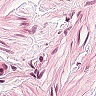
Metastatic tissue present: no